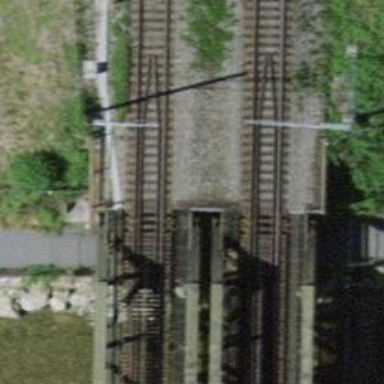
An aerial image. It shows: Railway bridge with electrified contact line. There is one track on the bridge.